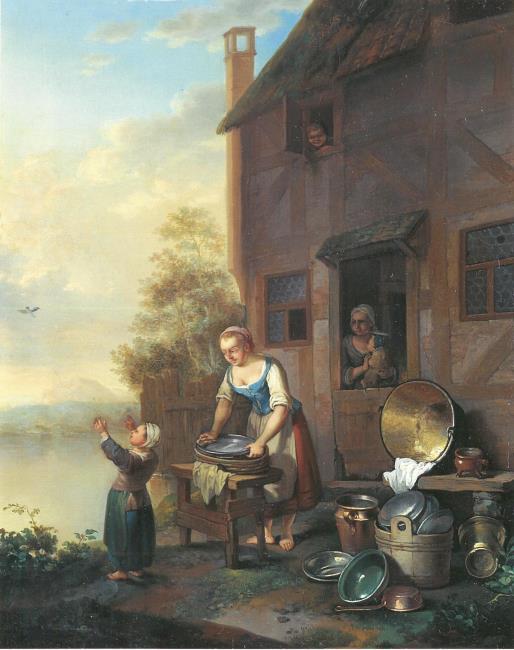
Title: Housemaid does the dishes in a yard
Artist: Justus Juncker
Earliest date: 1765
Latest date: 1765
Genre: painting
Iconography: Pomander
Keywords: genre, four human figures, peasant genre, farm, half-timber construction, doorway, hatch, yard, woman, maidservant, child, arms up, birds (guide term), standing (position), dinnerware, saucepan, kettle, barrel (container), washing (cleaning), window, leaded window, low neckline, laced bodice, hood, roof tile, chimney, lake, mountain landscape as background